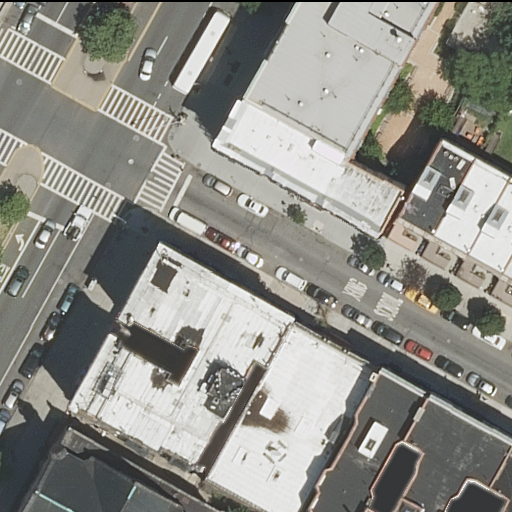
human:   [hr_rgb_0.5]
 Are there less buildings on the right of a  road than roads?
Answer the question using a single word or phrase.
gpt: no

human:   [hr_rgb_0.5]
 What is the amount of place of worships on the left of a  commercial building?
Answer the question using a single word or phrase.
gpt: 0

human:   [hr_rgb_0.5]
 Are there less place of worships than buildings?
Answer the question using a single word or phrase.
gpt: yes

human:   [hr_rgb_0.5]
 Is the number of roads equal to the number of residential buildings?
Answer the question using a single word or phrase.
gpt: no

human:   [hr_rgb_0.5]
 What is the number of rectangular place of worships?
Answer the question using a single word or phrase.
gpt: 1

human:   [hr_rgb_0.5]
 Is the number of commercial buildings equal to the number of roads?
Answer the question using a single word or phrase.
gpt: no

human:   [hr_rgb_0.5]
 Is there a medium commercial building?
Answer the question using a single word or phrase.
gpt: no

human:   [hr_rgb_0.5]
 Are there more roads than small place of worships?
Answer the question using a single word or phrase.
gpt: yes

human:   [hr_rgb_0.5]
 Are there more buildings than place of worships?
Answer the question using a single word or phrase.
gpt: yes

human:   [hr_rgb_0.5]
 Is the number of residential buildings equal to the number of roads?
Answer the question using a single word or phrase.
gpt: no

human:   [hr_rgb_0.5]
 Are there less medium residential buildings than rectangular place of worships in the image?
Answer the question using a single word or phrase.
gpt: no

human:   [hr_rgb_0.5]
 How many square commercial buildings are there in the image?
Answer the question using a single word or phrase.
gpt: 0

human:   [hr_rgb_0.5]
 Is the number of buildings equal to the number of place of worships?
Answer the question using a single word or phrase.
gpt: no

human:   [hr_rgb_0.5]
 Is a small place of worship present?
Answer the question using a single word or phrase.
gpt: no

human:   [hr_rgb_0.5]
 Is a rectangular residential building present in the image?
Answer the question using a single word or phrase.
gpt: yes

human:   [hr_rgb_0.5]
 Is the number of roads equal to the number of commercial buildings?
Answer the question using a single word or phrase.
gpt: no

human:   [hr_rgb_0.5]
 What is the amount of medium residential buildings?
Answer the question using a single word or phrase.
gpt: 5

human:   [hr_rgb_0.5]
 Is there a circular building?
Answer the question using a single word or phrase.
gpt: no

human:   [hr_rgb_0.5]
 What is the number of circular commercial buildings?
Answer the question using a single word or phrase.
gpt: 0

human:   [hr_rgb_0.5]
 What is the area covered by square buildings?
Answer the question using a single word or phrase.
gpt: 0m2

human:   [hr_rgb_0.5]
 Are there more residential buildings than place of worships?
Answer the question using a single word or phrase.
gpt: yes

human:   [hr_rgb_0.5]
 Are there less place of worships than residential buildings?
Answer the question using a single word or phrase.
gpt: yes

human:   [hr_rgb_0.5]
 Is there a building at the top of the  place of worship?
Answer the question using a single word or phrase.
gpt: yes

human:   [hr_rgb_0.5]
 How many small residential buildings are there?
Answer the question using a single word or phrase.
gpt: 5

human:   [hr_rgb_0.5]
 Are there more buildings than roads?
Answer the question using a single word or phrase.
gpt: yes

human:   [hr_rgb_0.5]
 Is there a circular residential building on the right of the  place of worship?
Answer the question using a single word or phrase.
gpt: no

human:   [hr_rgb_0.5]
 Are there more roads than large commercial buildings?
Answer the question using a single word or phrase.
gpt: yes

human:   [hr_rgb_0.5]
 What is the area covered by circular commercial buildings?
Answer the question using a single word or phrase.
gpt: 0m2

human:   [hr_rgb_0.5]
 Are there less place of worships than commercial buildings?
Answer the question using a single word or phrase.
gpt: no

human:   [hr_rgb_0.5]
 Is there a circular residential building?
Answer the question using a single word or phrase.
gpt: no

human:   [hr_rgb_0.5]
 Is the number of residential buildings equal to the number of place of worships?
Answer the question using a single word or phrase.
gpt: no

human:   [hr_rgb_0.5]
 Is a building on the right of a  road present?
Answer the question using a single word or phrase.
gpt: yes

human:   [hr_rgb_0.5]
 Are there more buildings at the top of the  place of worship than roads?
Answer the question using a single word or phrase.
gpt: yes

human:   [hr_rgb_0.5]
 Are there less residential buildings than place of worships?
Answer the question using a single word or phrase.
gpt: no

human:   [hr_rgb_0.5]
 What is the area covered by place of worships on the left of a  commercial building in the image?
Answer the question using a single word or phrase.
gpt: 0m2

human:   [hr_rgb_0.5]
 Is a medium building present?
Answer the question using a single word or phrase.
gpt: yes